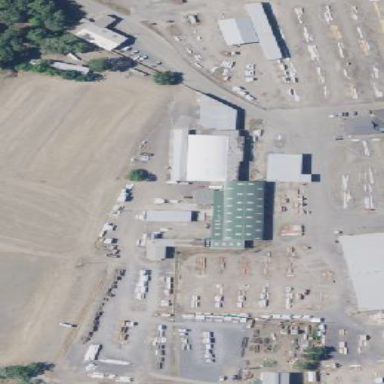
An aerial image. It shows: Lumber yard in industrial area.